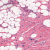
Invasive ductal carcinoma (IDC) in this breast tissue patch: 0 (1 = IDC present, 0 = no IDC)